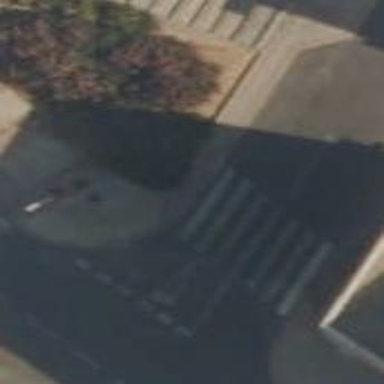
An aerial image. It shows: Uncontrolled zebra crossing on the road.